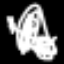
Label: The Eiffel Tower